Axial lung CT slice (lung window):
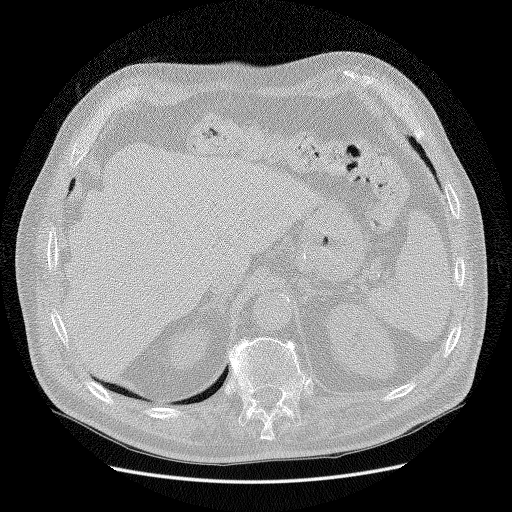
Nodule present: no